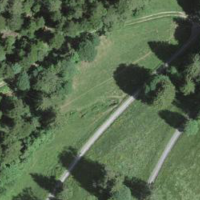
EUNIS habitat code: 43
Species observed at this site:
Lathyrus vernus